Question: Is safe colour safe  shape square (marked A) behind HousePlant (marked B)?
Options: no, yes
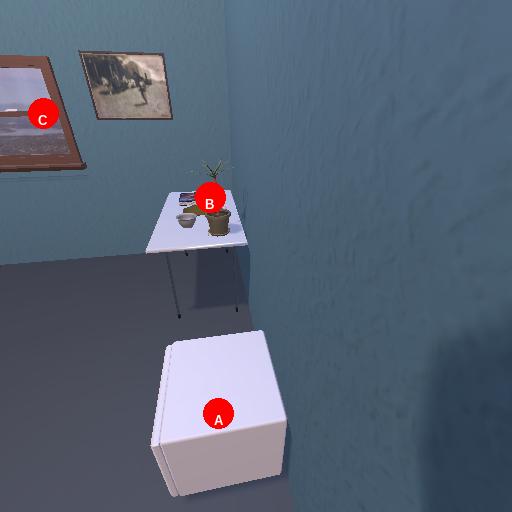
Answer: no